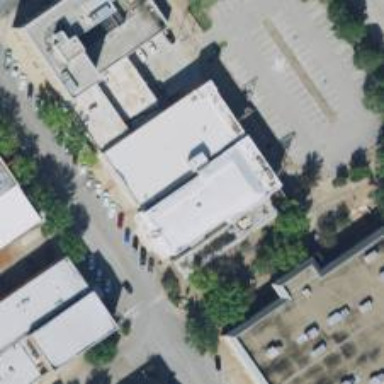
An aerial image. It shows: Arts centre.